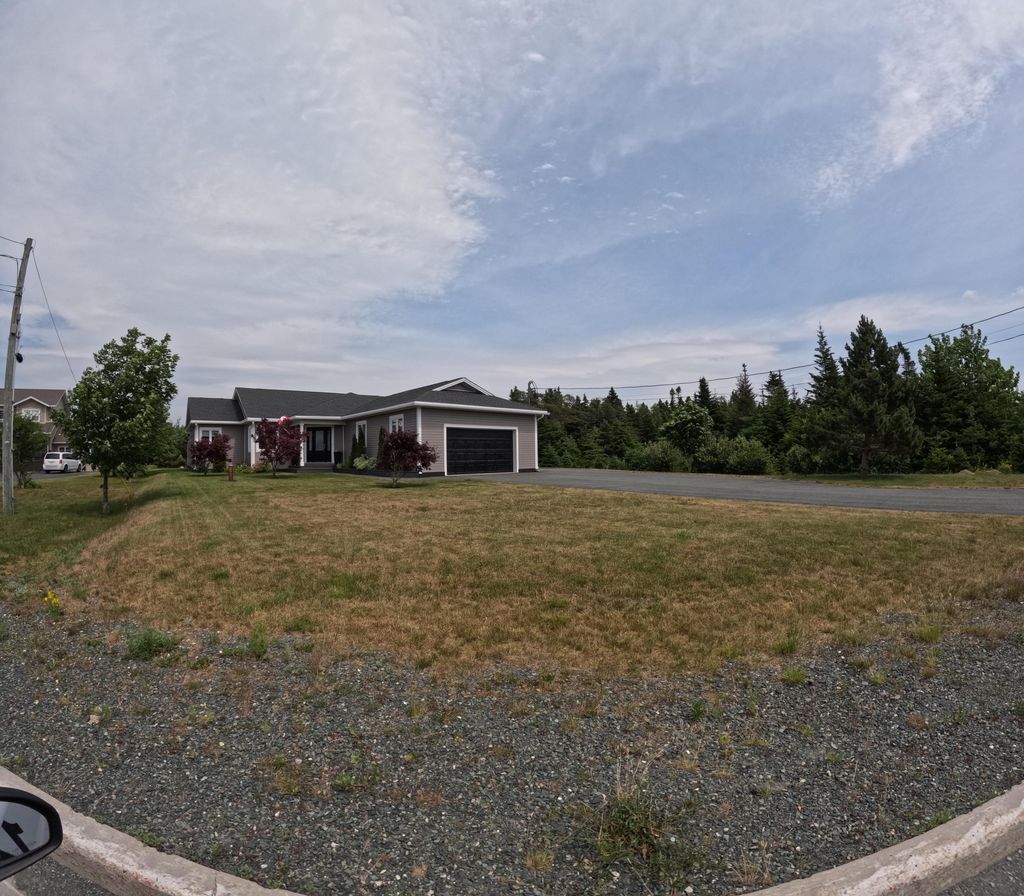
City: st_johns